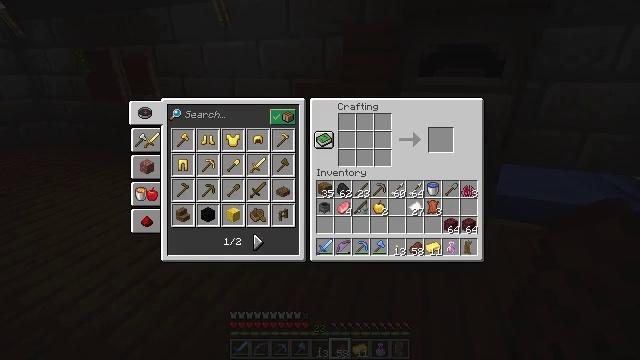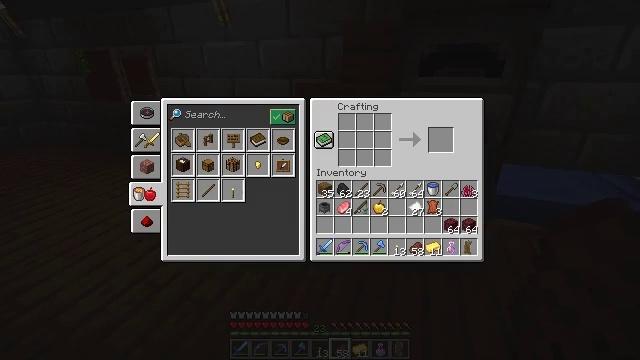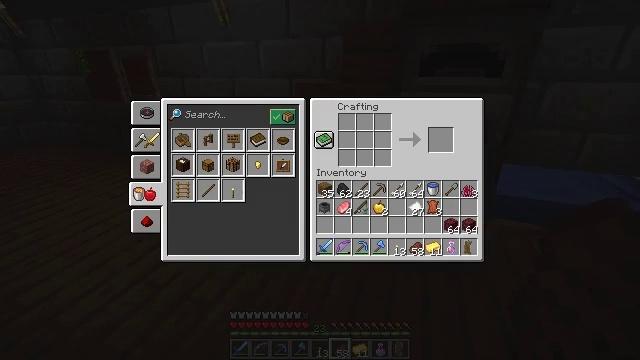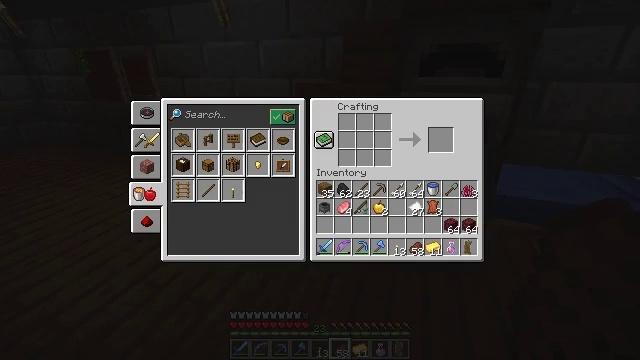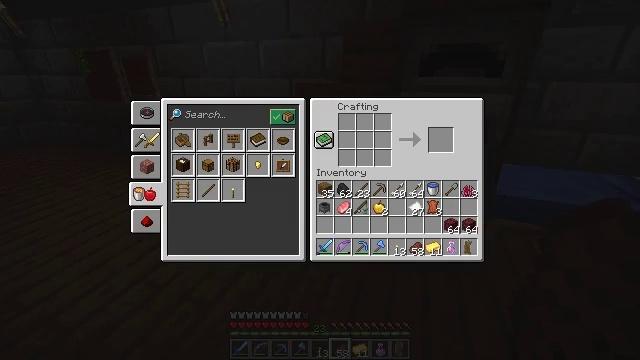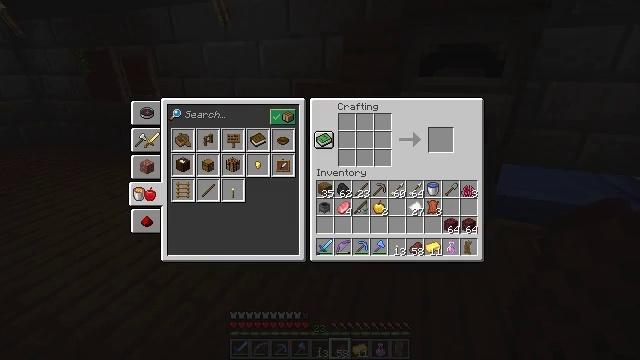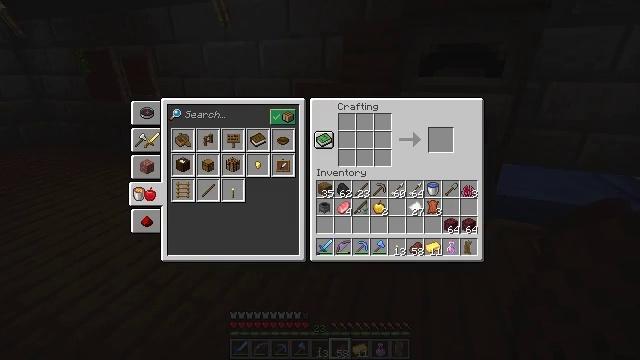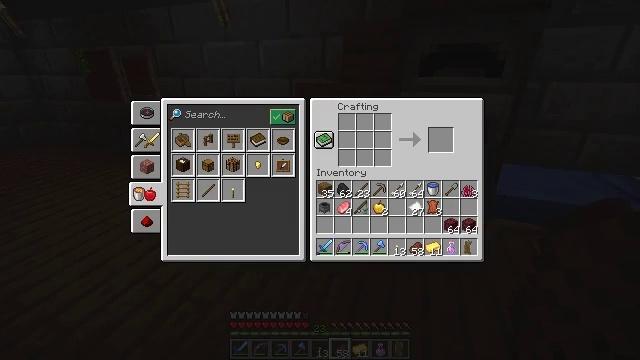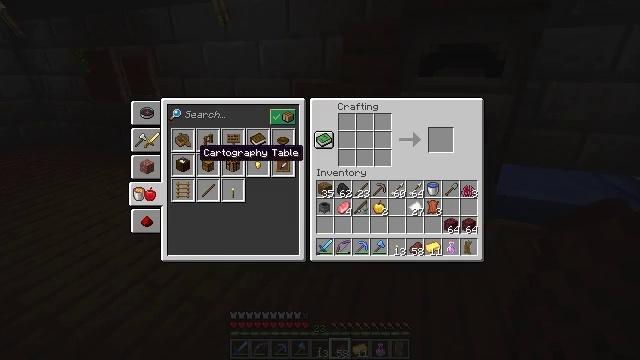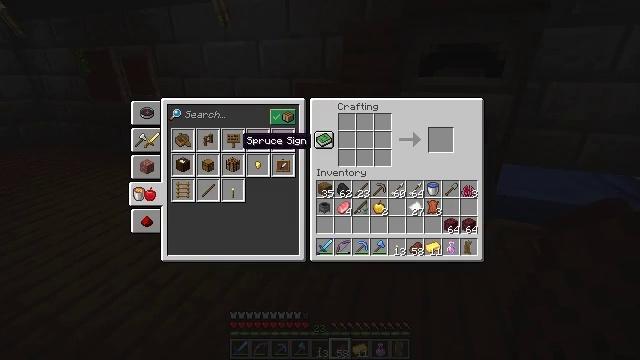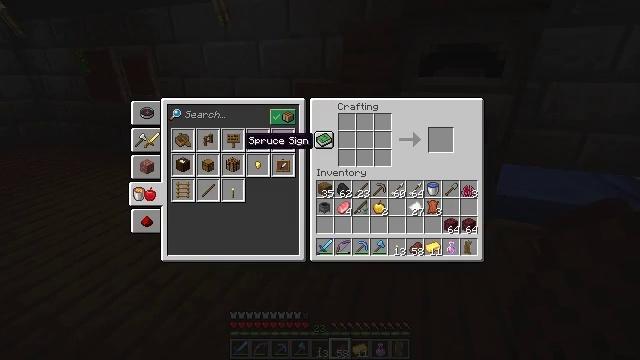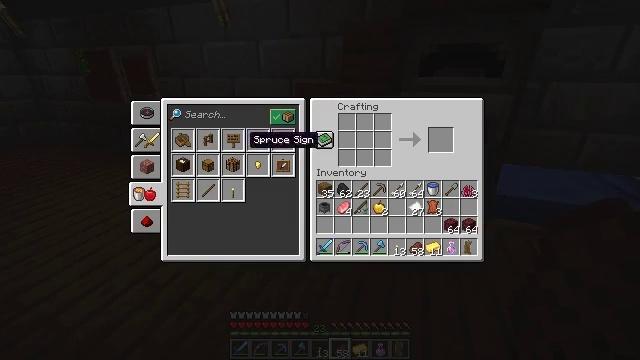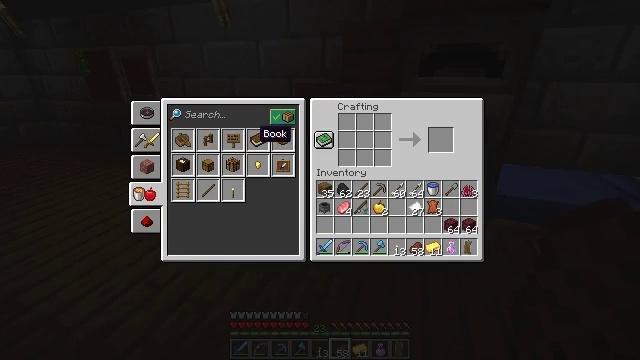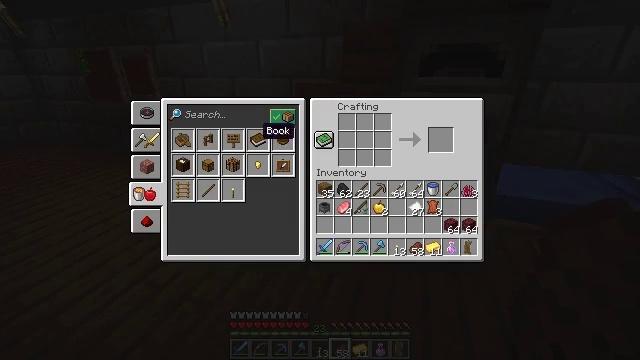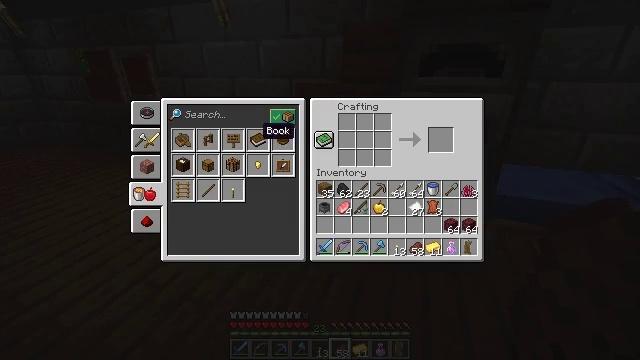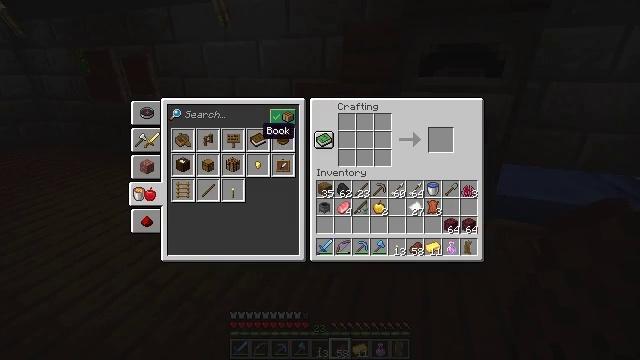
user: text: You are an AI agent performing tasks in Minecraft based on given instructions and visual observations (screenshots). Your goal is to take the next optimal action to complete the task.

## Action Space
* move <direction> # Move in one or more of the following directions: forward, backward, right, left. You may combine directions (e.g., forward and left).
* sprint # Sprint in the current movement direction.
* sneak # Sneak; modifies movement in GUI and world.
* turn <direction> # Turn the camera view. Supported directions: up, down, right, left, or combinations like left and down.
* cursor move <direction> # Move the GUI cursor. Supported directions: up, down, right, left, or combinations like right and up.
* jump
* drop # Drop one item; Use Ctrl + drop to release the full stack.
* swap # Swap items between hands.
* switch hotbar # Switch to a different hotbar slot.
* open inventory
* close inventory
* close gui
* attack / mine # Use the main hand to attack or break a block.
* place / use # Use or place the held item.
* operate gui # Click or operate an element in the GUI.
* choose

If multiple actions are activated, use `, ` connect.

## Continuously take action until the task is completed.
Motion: motion action
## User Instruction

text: Gather materials to craft a book.
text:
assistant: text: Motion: cursor move right, operate gui
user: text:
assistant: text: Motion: operate gui
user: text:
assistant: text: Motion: operate gui
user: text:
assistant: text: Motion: no_op
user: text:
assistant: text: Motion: no_op
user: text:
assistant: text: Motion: cursor move right and up
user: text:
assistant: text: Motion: no_op
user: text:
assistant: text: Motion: cursor move right and up
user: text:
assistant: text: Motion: cursor move right and up
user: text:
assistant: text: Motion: no_op
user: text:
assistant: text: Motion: no_op
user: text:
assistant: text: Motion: cursor move right
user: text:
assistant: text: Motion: operate gui
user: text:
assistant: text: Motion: operate gui
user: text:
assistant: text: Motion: no_op
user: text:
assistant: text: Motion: cursor move right
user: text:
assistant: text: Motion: cursor move right
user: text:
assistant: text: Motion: no_op
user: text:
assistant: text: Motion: cursor move right and up
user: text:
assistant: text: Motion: cursor move right and down
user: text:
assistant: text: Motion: no_op
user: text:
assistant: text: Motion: cursor move right
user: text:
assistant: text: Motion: operate gui
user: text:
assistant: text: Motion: operate gui
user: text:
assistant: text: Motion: cursor move left and down
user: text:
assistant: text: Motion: cursor move left and down
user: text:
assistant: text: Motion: cursor move down
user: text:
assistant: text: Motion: no_op